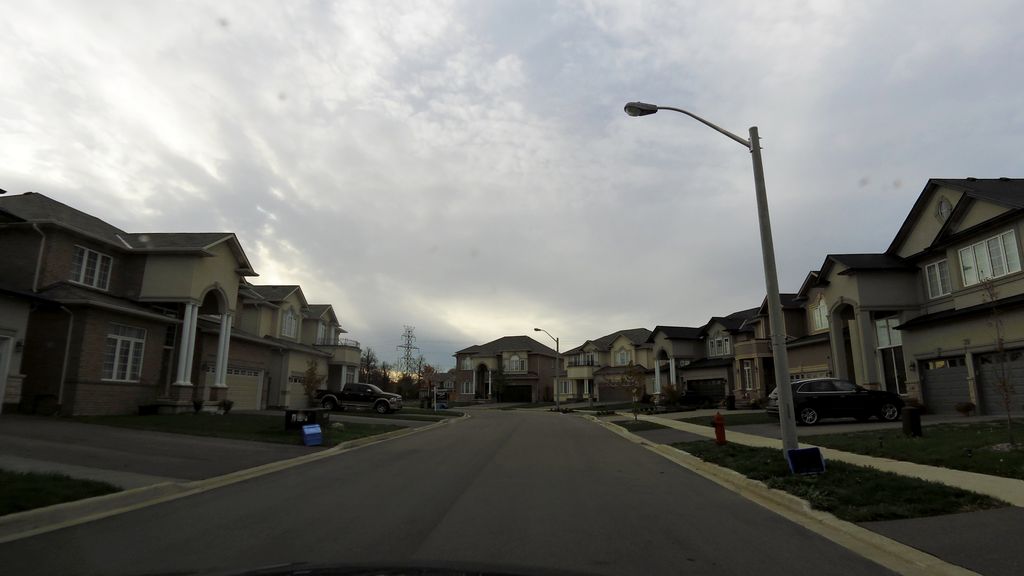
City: hamilton